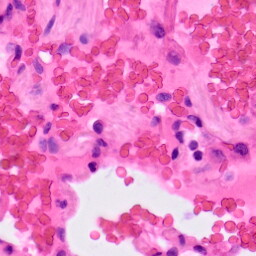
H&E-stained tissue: Lung